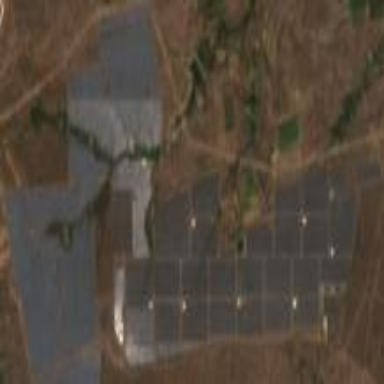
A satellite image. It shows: Solar power plant using photovoltaic panels to generate electricity.